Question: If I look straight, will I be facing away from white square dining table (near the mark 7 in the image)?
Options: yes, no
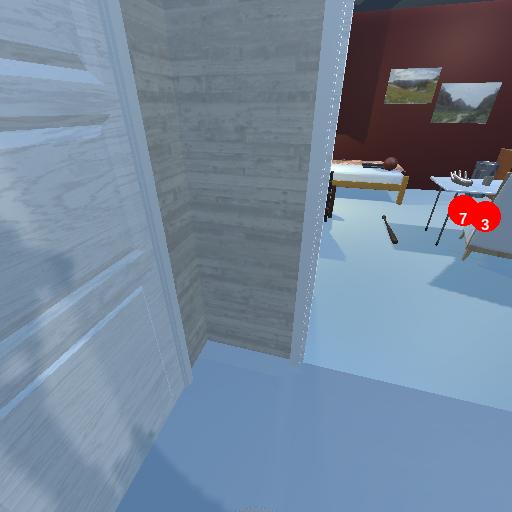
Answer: yes